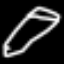
Label: pencil